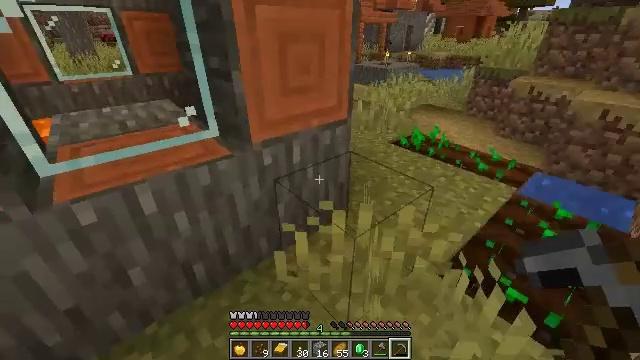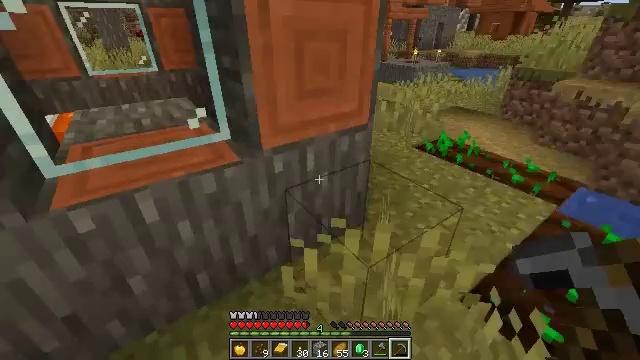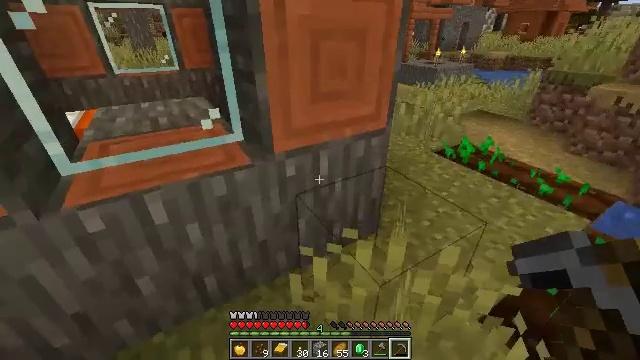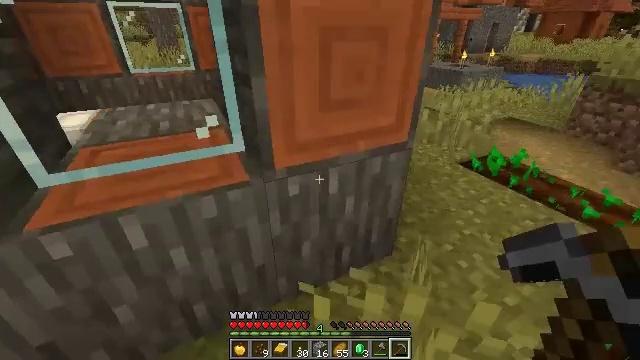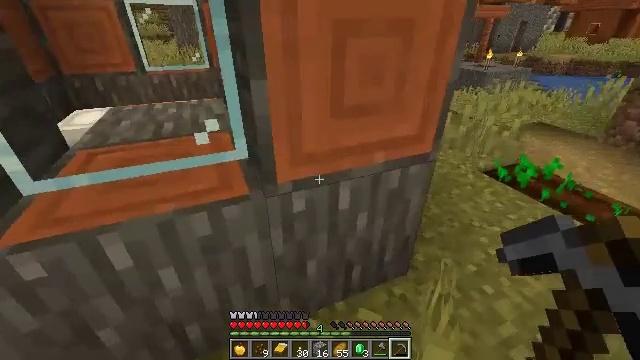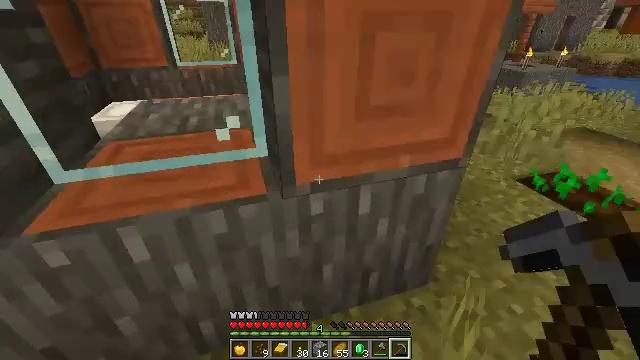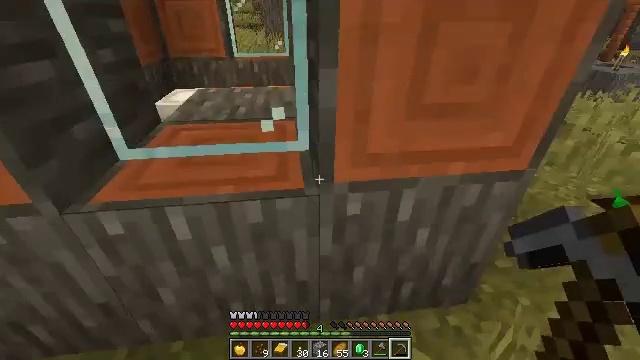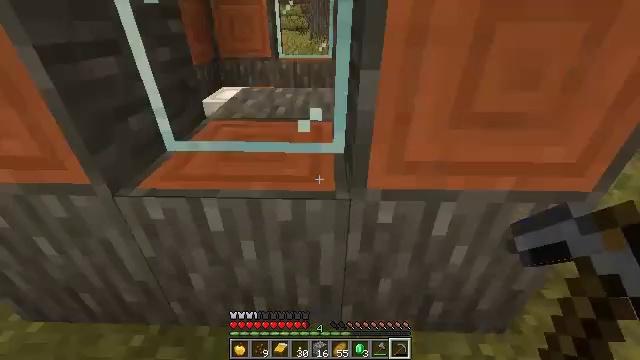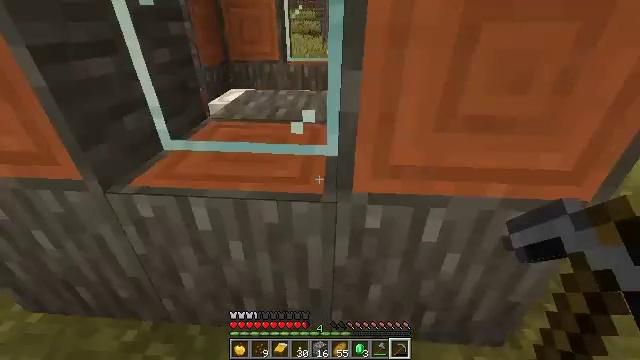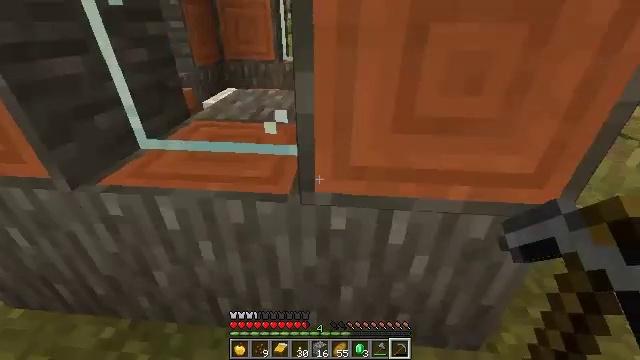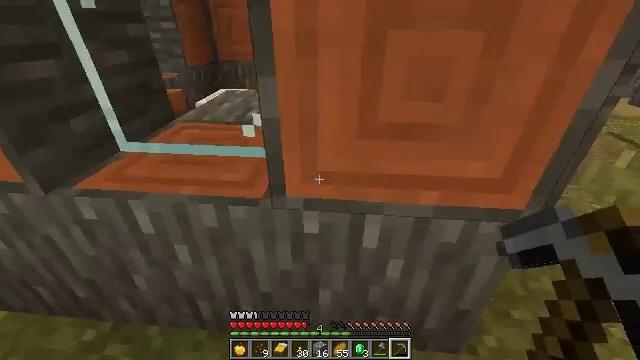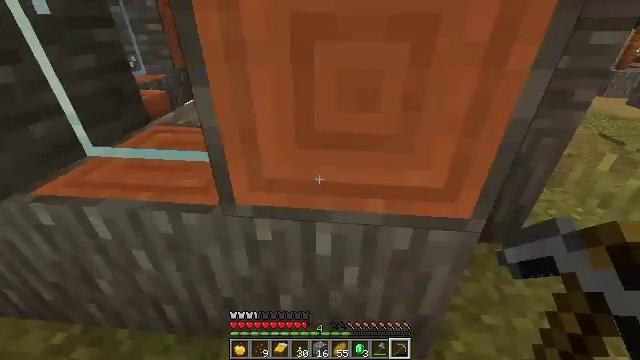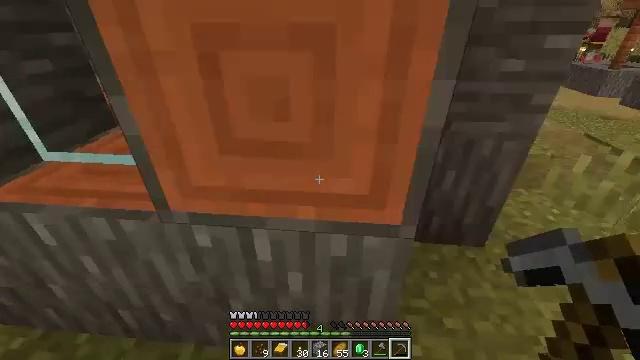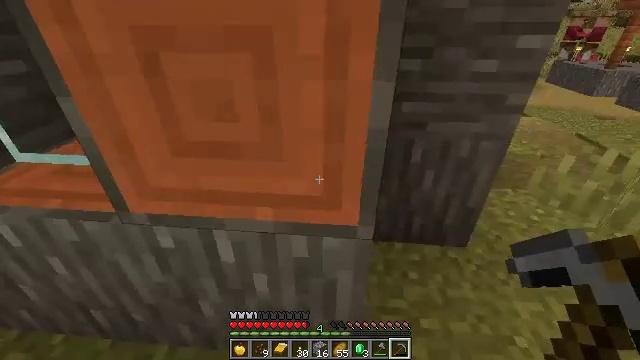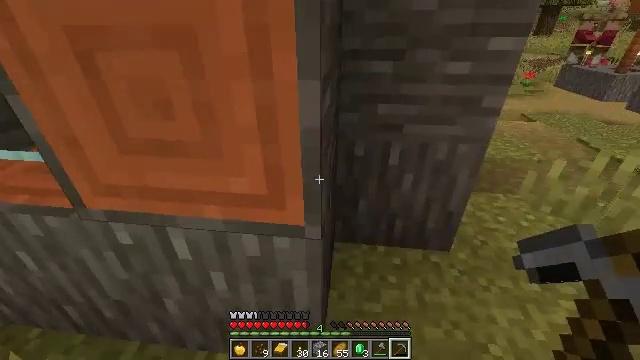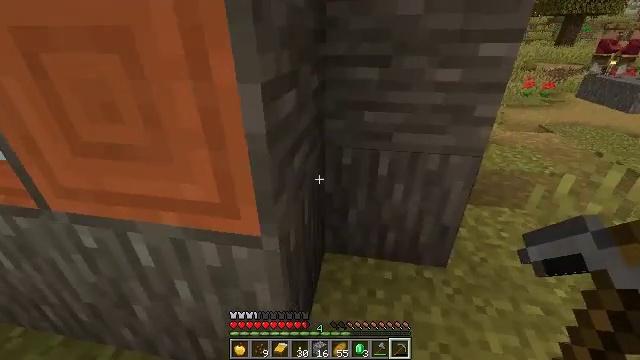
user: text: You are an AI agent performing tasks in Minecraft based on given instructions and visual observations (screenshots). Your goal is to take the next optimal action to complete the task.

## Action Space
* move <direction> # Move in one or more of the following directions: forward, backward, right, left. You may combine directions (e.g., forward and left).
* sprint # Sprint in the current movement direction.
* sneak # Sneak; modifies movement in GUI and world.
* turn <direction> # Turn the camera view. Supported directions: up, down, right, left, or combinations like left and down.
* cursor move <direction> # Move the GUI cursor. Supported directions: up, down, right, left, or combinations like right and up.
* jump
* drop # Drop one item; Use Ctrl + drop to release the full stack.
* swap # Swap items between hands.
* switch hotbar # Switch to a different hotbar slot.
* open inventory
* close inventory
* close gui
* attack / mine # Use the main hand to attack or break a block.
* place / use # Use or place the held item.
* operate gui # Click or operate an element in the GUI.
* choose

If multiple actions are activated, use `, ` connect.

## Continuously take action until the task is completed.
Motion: motion action
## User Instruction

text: Collect yellow terracotta using a pickaxe.
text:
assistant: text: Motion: move forward, turn left
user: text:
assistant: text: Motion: move forward, turn left
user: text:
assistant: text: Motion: move forward, turn left
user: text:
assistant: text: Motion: turn left
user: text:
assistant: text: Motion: turn left
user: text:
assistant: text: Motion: turn left and down
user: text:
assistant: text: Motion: turn left
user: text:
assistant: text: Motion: move right, turn left
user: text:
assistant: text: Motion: move right
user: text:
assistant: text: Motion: move right
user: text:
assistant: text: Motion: move right
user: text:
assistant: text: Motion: move right
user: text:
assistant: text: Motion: move right
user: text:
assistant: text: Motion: move right, turn left
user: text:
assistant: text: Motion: move forward and move right, turn left and up
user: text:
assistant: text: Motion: move forward and move right, turn left and up
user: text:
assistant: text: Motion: move forward and move right, turn left and up
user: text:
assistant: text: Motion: move forward and move right, turn left and up
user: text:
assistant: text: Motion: move forward and move right, turn left and up
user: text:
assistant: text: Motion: move forward and move right, turn left
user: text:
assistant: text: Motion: move forward and move right
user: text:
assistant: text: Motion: move forward and move right, turn left
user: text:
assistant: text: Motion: move forward and move right
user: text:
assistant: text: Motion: move forward and move right
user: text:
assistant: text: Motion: move right, turn right and up
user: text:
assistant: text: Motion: move right, turn right
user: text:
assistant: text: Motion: move right, turn left
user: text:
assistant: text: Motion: move forward and move right, turn left and down
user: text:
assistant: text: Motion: move forward and move right, turn left and down
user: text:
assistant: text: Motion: move forward and move right, turn left